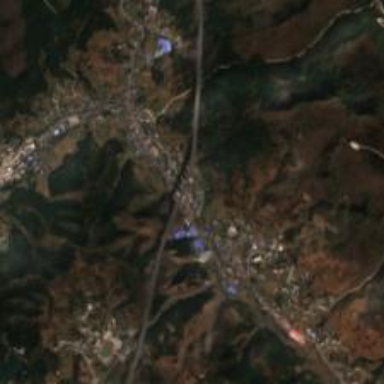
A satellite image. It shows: Ethnic township within town.